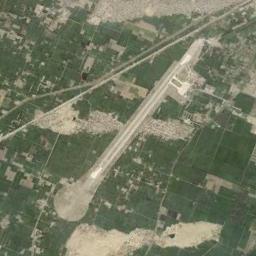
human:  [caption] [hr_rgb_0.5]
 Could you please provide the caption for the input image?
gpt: An airport with two parallel runways and open areas on the farmland while some villages and roads in the farmland .

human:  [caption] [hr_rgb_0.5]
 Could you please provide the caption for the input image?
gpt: The greening of this airport is very good .

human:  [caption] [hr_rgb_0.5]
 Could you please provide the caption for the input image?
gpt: There is an airport in the middle of the field .

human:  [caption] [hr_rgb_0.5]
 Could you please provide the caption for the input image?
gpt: An airport with a runway and many buildings is surrounded by a brown and green farmland .

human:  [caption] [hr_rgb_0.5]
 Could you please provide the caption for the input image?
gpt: The airport is surrounded by grass .